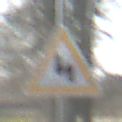
Verkehrszeichen: DoppelkurveZunaechstLinks
Umgebung: Outdoor, Suburban
Tageszeit: MorningAfternoon
Wetter: PartlyCloudy
Licht: Natural
Jahreszeit: NotSpecified
Kontrast: HighContrast